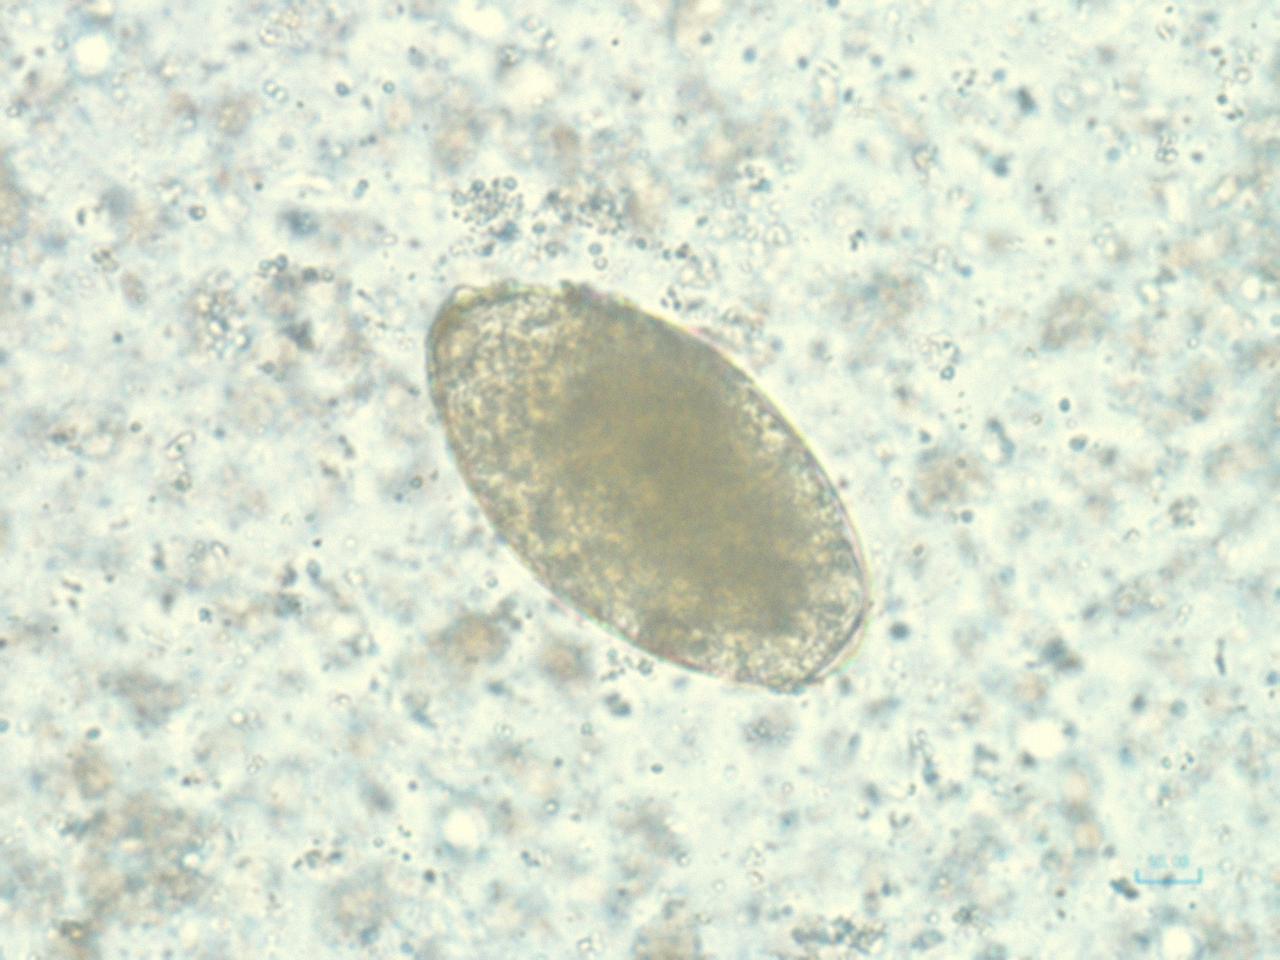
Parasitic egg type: Fasciolopsis buski